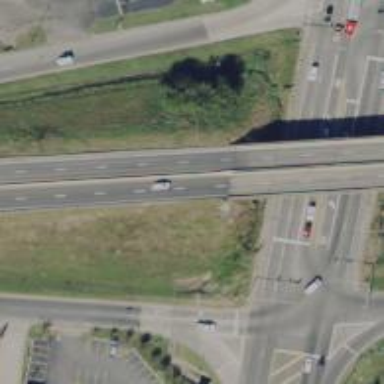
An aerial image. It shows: Bridge for trunk highway with expressway access.